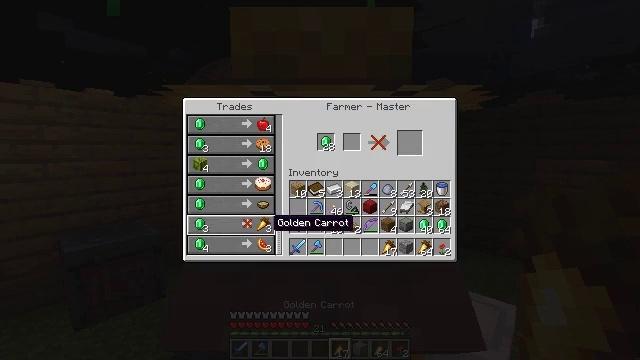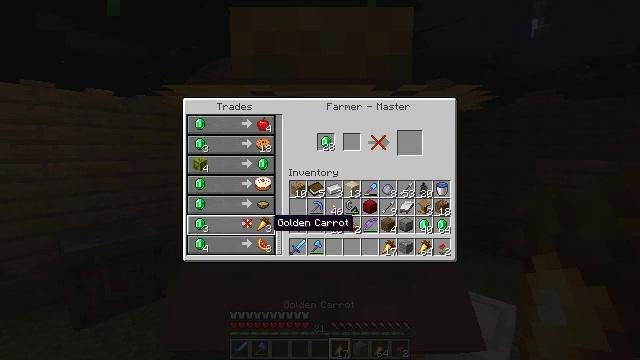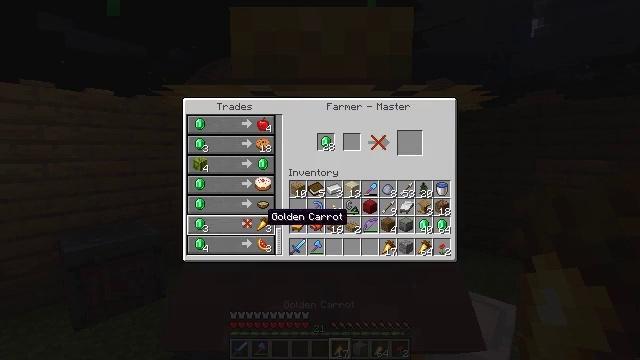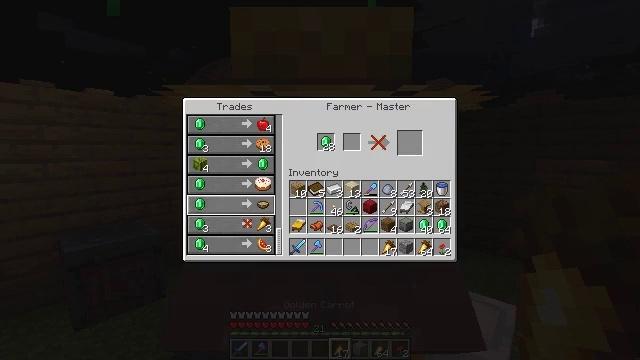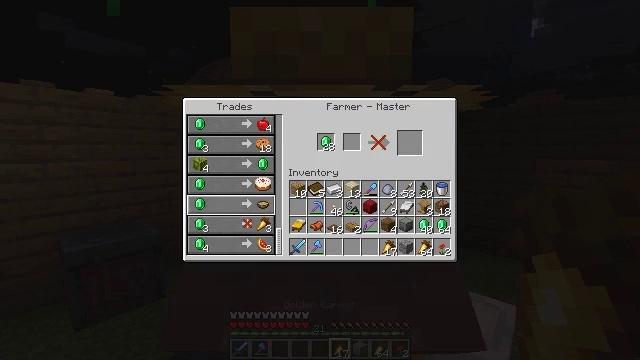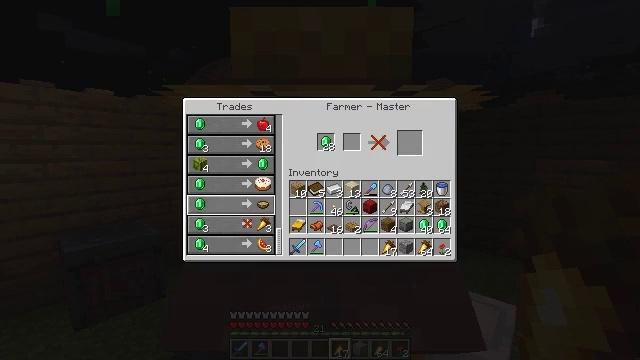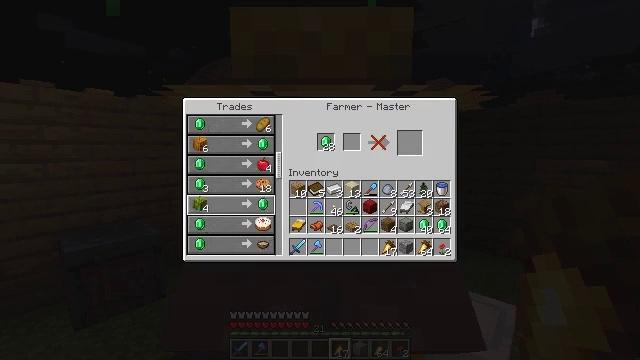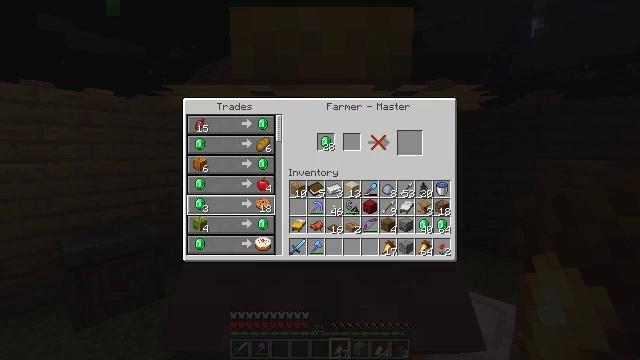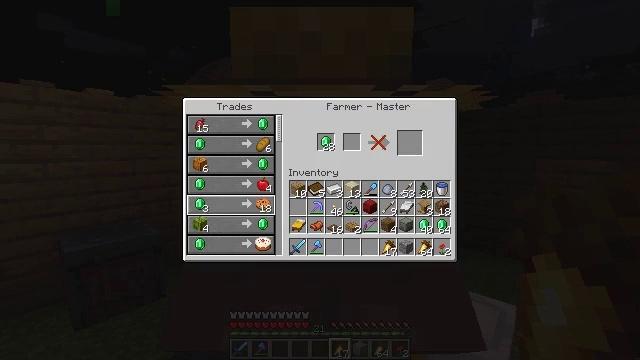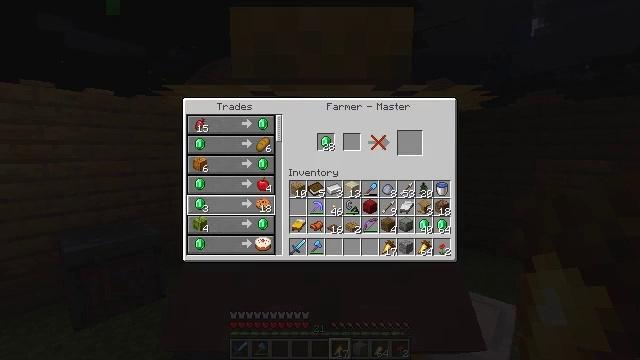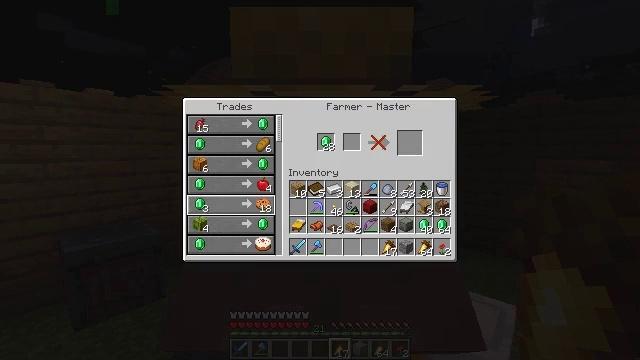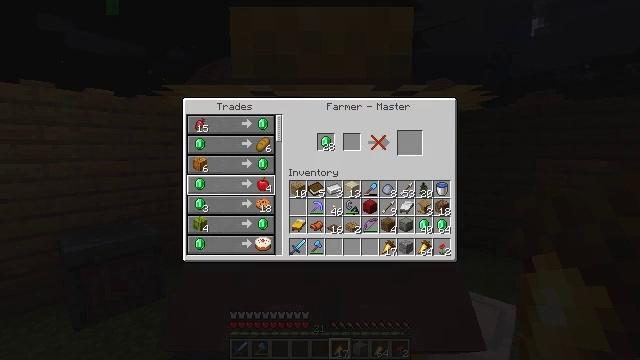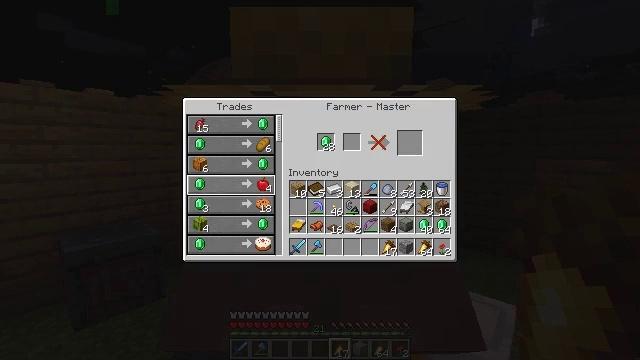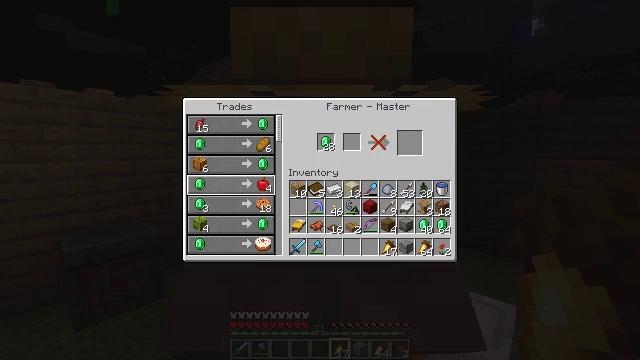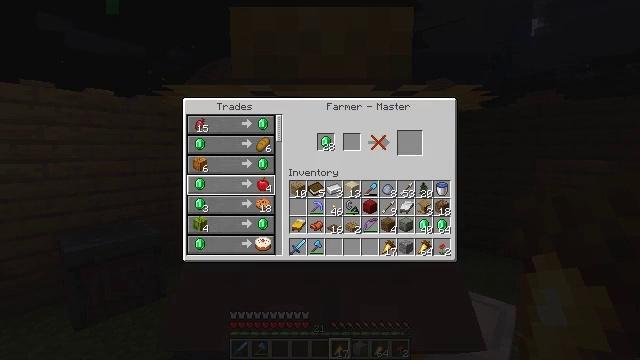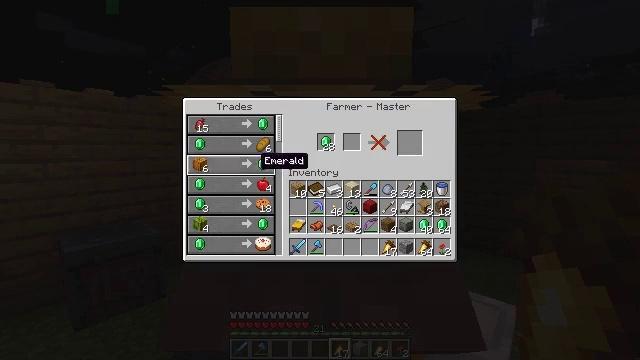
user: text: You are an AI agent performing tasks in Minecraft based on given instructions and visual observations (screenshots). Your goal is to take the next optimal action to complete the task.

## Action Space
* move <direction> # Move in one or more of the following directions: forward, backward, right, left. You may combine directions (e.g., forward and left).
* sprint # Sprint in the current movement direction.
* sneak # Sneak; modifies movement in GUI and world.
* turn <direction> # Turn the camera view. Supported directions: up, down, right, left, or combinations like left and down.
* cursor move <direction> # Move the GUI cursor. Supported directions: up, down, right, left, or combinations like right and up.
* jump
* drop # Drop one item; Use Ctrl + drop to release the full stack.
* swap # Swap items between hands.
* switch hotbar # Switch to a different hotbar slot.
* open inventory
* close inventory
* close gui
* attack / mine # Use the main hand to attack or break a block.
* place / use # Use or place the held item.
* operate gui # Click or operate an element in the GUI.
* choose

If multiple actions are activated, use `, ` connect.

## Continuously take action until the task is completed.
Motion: motion action
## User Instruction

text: Open the crafting table to craft bread with wheat.
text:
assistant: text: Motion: no_op
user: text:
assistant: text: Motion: no_op
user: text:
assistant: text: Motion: cursor move left and up
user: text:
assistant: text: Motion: no_op
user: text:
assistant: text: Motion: no_op
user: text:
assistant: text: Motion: no_op
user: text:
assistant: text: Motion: no_op
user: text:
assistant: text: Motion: no_op
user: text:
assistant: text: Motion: no_op
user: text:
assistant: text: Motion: no_op
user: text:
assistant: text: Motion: cursor move up
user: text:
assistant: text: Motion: no_op
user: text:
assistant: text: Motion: no_op
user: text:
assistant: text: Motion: no_op
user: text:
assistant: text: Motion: cursor move up
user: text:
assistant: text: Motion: cursor move up
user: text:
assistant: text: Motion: cursor move up
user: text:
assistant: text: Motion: no_op
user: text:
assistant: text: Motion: no_op
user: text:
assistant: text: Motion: no_op
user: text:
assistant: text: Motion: no_op
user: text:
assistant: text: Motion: no_op
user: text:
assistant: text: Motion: no_op
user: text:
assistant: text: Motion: operate gui
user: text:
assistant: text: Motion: operate gui
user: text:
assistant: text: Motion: cursor move right, operate gui
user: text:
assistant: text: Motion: cursor move right and up
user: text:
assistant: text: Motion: cursor move right
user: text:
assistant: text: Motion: no_op
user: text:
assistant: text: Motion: no_op